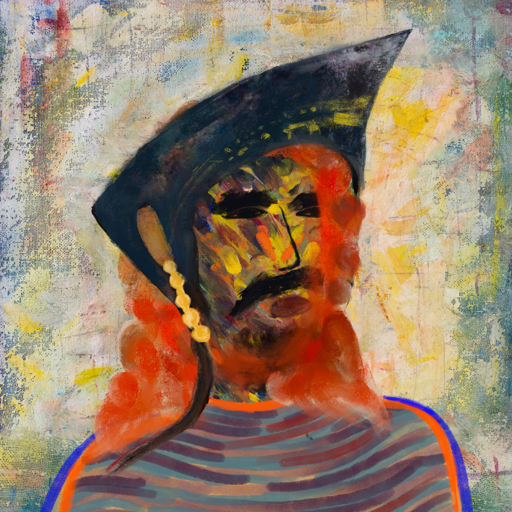
Background: Irani, Head And Neck Side: An_Impression, Face Side: Mosgoul, Bust: Experience, Hair Side: Rupkatha, Head Accessory: Irani, Second Necklace: Blank, Necklace: Blank, Baby: Blank